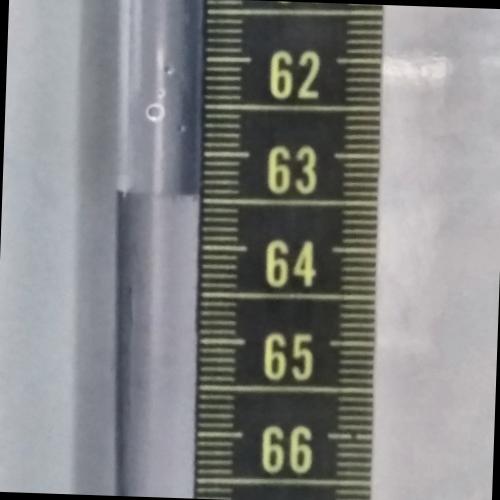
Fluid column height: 63.5 cm